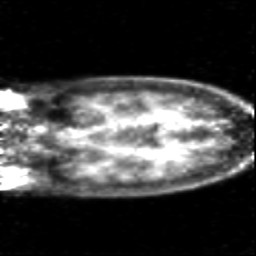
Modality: PET
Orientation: coronal
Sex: female
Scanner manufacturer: siemens